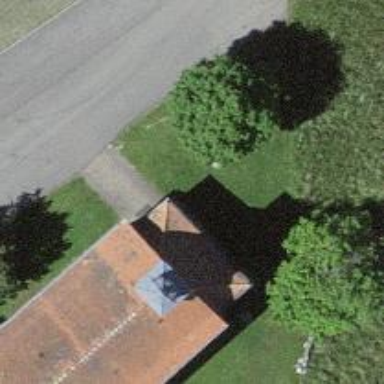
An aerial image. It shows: Red bench.